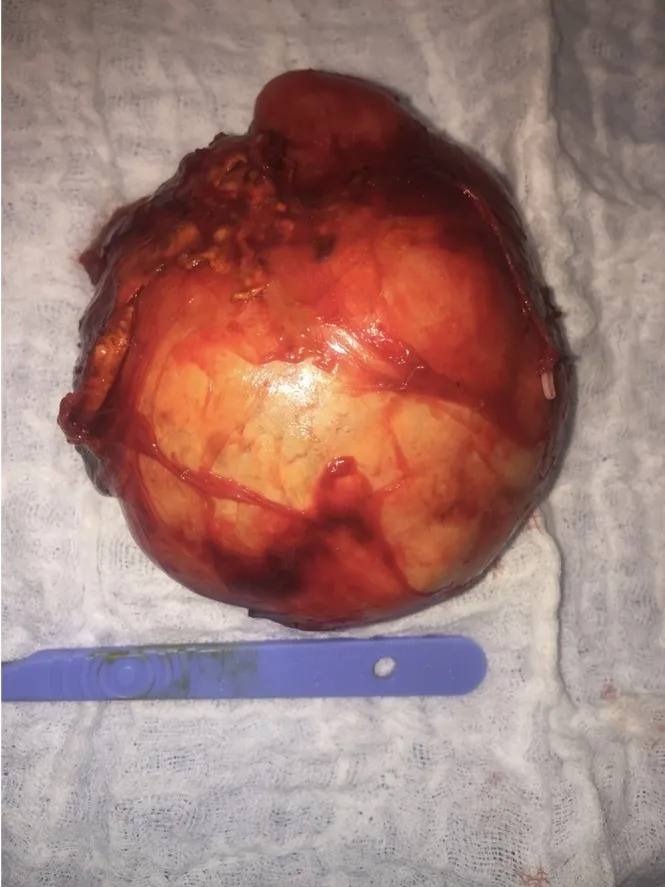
Macroscopic aspect of the tumor before opening it.
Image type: medical_photograph (other_medical_photograph)